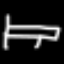
Label: bed